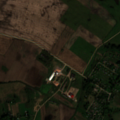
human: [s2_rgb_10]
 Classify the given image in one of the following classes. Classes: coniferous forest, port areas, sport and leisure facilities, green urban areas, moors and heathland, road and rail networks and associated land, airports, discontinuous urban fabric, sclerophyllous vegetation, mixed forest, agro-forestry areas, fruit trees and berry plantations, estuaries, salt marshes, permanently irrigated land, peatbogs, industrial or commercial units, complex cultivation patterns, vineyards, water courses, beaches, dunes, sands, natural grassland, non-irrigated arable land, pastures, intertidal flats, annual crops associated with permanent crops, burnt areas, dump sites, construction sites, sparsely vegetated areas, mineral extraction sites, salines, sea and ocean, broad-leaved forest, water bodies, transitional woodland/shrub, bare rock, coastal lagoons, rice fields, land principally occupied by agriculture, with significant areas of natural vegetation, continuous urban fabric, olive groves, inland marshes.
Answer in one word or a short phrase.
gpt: discontinuous urban fabric, non-irrigated arable land, complex cultivation patterns, land principally occupied by agriculture, with significant areas of natural vegetation